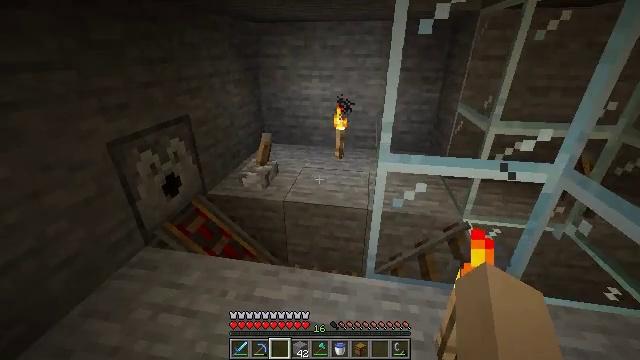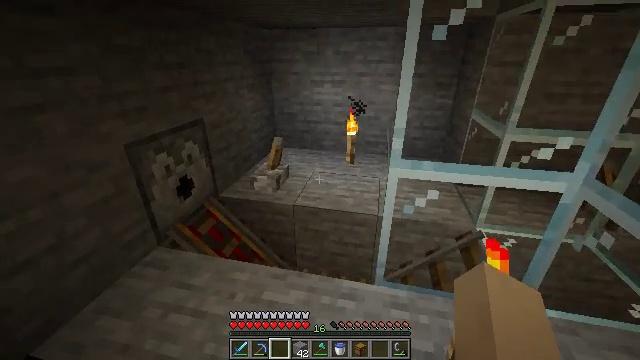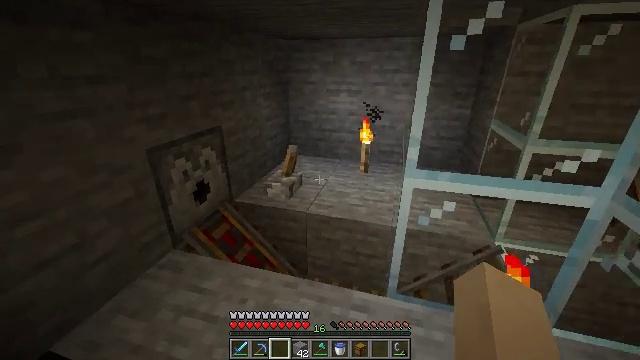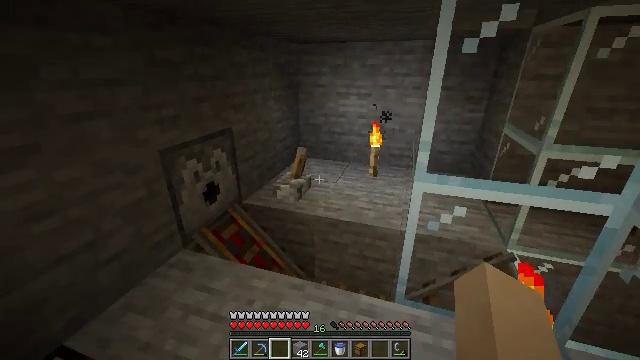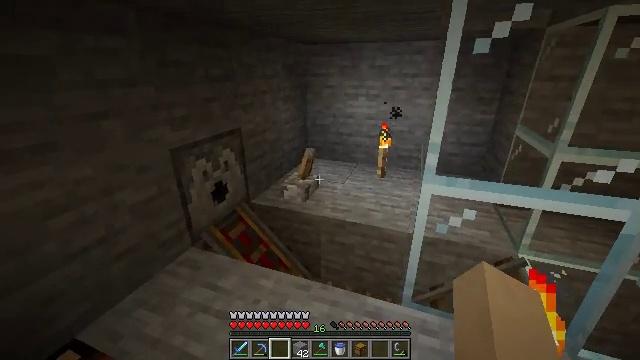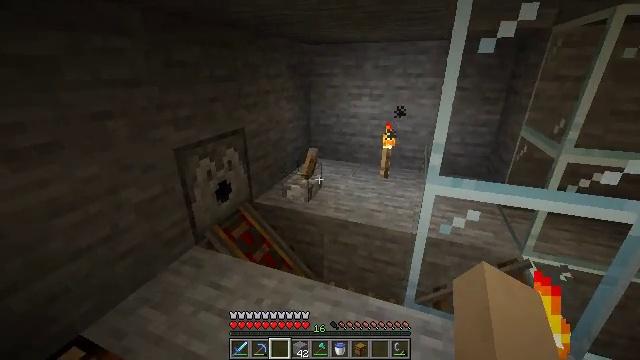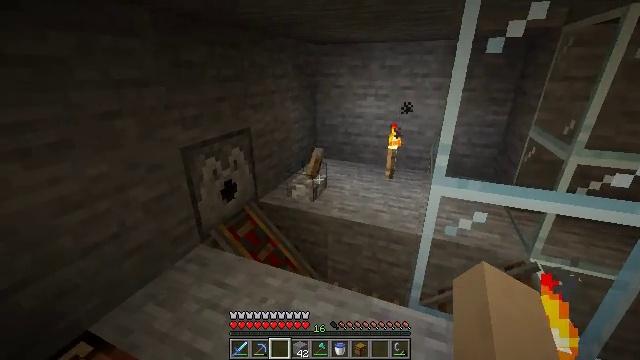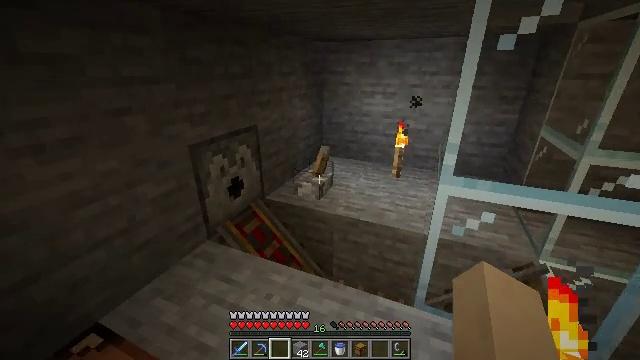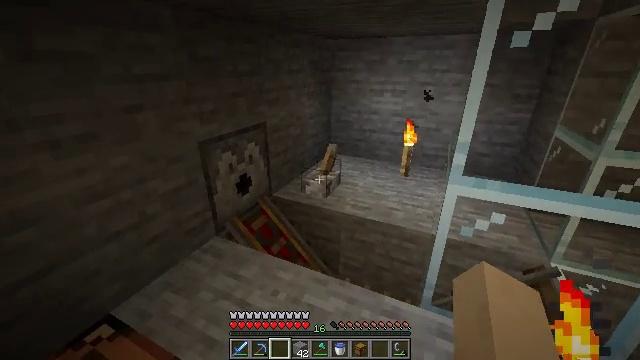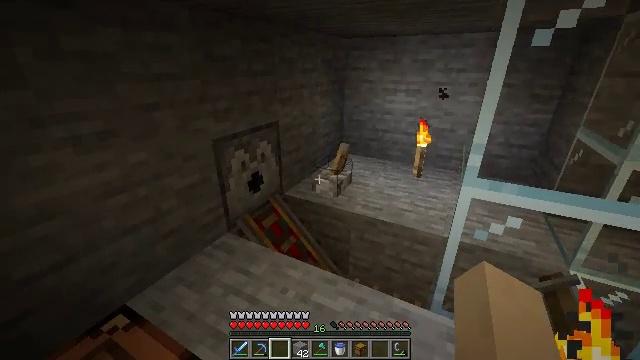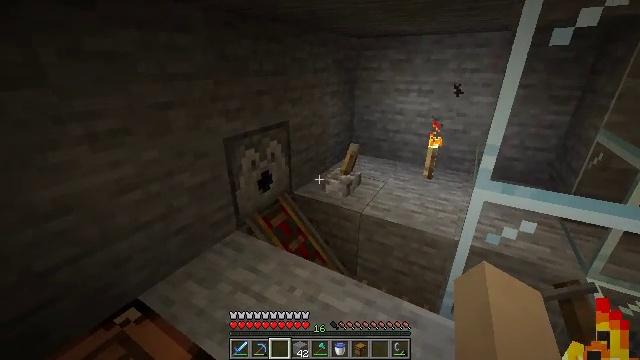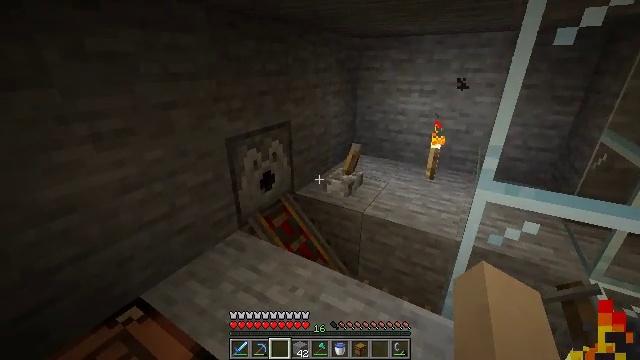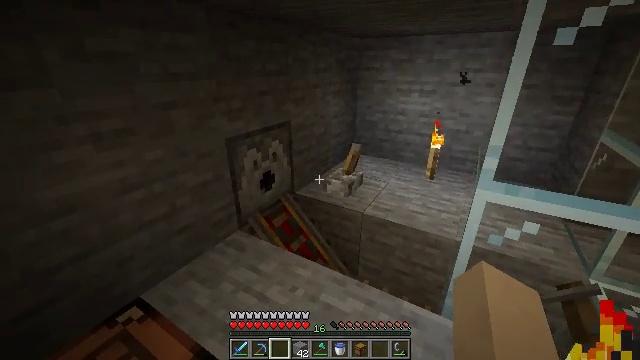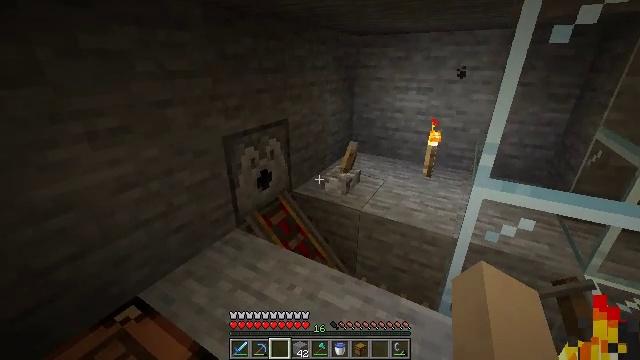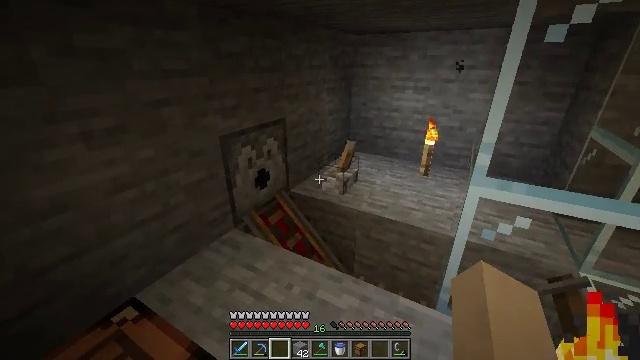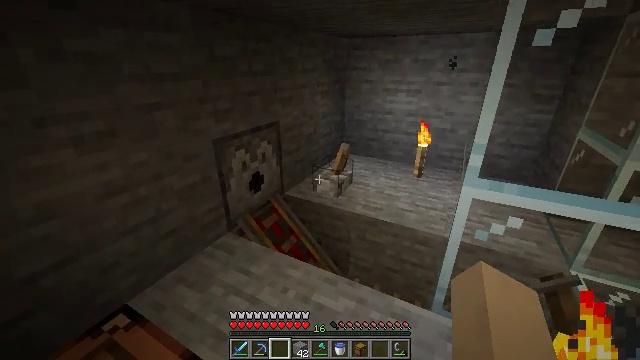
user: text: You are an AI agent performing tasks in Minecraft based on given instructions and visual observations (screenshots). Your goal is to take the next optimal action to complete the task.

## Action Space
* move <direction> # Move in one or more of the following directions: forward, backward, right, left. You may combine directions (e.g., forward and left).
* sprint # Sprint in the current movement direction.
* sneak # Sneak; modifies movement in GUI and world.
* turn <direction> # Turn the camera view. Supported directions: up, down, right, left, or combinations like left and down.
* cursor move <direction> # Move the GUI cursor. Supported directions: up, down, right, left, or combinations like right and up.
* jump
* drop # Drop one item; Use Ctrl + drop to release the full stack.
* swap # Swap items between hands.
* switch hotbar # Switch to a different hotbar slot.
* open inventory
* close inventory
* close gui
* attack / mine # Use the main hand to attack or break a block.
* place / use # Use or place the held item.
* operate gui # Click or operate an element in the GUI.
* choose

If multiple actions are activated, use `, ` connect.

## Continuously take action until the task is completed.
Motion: motion action
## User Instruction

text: Craft a stone button using one stone block.
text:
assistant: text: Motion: turn left and up
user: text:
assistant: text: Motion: turn left and up
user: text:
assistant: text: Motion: turn left
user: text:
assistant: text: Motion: turn left
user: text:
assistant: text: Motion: no_op
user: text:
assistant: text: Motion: turn left
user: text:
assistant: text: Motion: turn left
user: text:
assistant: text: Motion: turn left
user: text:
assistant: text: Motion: turn left
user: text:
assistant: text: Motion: turn left
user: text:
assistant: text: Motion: no_op
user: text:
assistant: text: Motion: no_op
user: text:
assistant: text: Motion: no_op
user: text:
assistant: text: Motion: no_op
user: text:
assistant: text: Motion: turn right
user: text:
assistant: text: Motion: no_op
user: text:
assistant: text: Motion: no_op
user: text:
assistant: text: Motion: no_op
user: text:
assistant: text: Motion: no_op
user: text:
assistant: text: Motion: no_op
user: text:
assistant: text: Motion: no_op
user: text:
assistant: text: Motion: no_op
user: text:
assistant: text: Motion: no_op
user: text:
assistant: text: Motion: no_op
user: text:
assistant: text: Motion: open inventory
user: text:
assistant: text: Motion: open inventory
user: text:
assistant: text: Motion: turn right and down, open inventory
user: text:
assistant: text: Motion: turn right and down
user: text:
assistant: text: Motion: turn right and down
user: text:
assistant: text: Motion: turn right and down